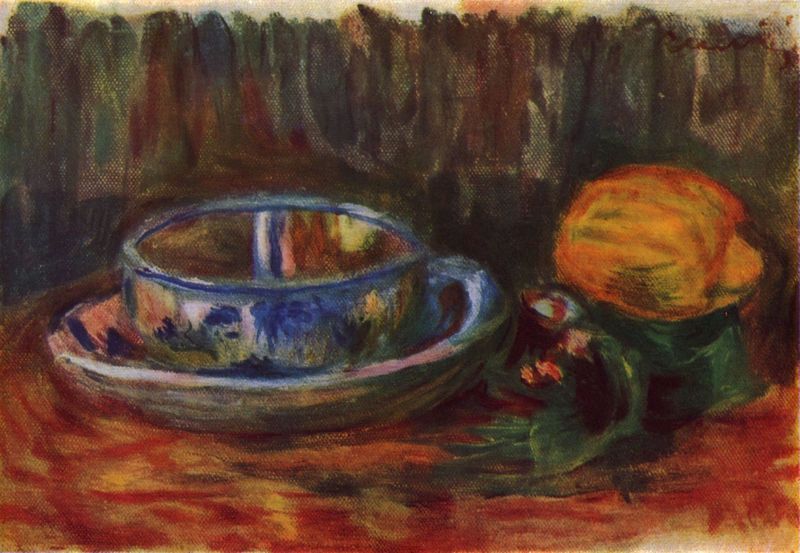
Titel: Stilleben mit Tasse
Künstler: Pierre Auguste Renoir
Standort: Paris
Institution: Privatsammlung
Schlagwörter: blau, blätter, dunkel, gemälde, weiß, aquarell, cezanne, gelb, grob, grün, impressionismus, ocker, blume, blumen, braun, bunt, hell, hintergrund, kreide, licht, orange, renoir, schwarz, tisch, tische, ölbild, blüten, obst, rose, rot, schal, expressionismus, malerei, muster, schleife, wand, band, schale, stehen, teller, tischtuch, vorhang, öl, pastos, stoff, decke, blatt, kontrast, rosa, rund, frucht, gemüse, henkel, keramik, stilleben, stillleben, ton, apfel, komplementär, moderne, abstrakt, lila, violett, ölgemälde, duktus, widerschein, glanz, tasse, tee, striche, reflexion, gauguin, tulpe, griff, stileben, arrangement, blumenmuster, porzellan, expressionistisch, acryl, geschirr, untertasse, hallo, tischplatte, pinselstrich, senkrecht, wellig, chinesisch, wachs, knospe, knospen, verwischt, expressiv, pinselstriche, teetasse, waagerecht, zitrone, porzelan, dekorativ, unterteller, abstrahierend, verschmiert, pinselspur, kaffetasse, irdenware, innenglanz, wachskreiden, augelöst, suppentasse, heferl